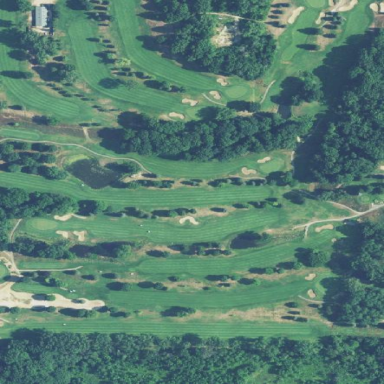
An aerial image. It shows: Golf course surrounded by greenery.